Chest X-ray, AP view. Patient: 28 years old, sex M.
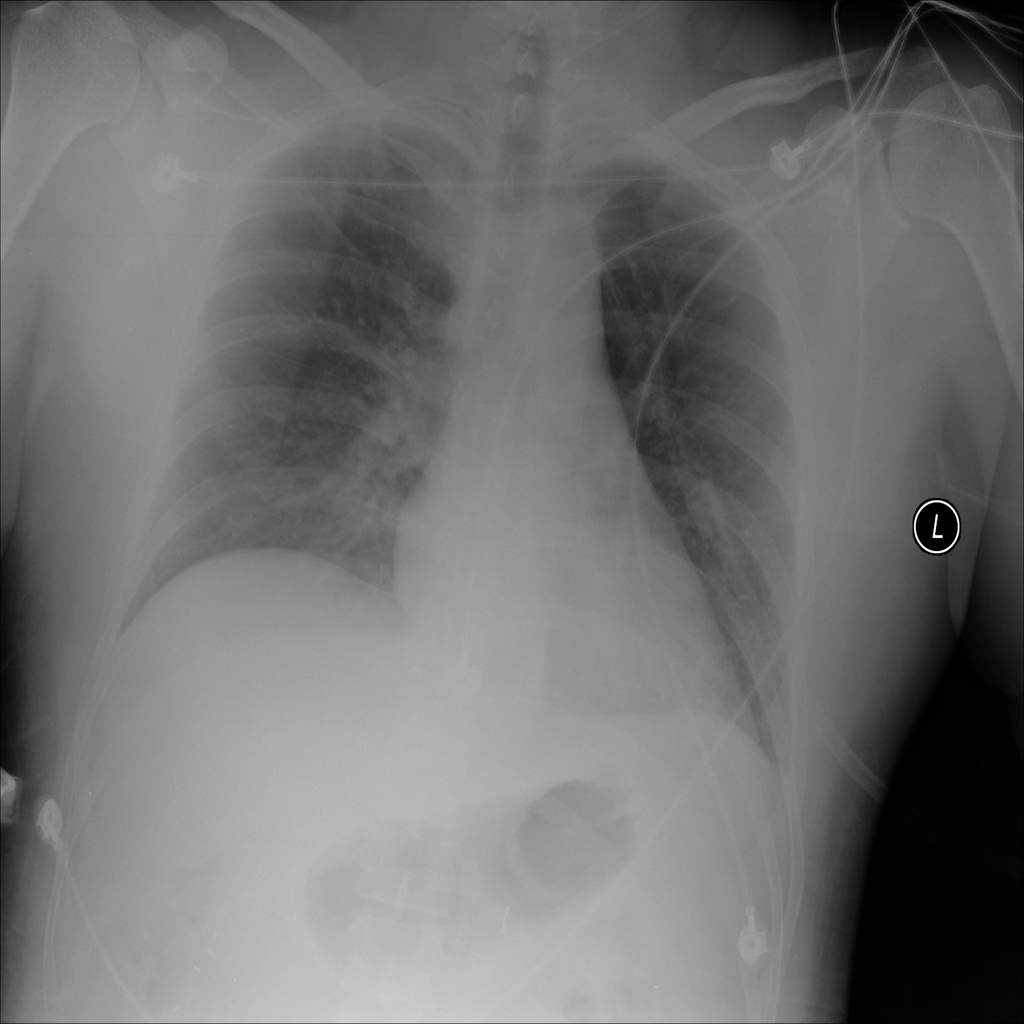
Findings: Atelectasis